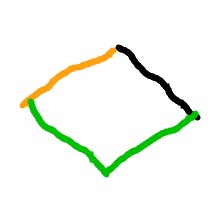
Shape: rhombus